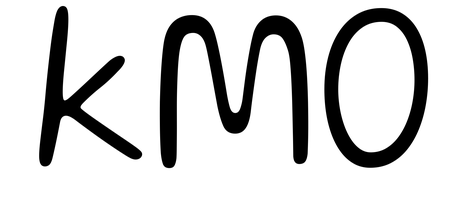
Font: Gluten_ExtraLight